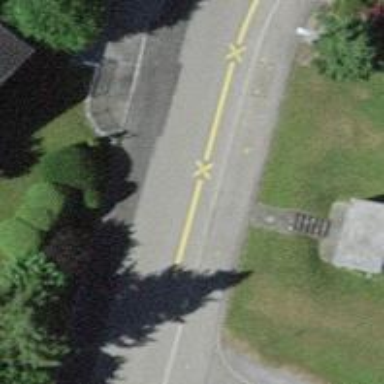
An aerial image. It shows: Unmarked crossing on footway.